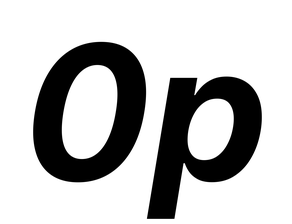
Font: Inter-Italic_Bold_Italic